Question: I hava a data model which looks like this:
'''
public class Model
{
public string DisplayAs {get;set;} // TextBox, CheckBox, ComboBox
public string Value {get;set;}
public string DisplayName {get;set;} // Row1, Row2, ...
}
'''
Now I want to display these models in a Datagrid which shall look like this:

How could I achieve this? Please provide some example code.
I tried the whole day with different kind of DataTemplateSelectors but I just can't get it working
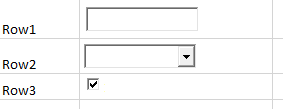
Answer: Your selector selects a template for the cells in the second column based on their 'DisplayAs' value. You have to add the templates to your 'DataGrid.Resources'. Then in the second column, you assign the 'CellTemplateSelector'
'''
public class DynamicDataTemplateSelector: DataTemplateSelector
{
public override DataTemplate
SelectTemplate(object item, DependencyObject container)
{
FrameworkElement element = container as FrameworkElement;
if (element != null && item != null && item is Task)
{
Model model = item as Model;
return element.FindResource(model.DisplayAs + "Template");
}
return null;
}
}
<DataGrid>
<DataGrid.Resources>
<DataTemplate x:Key="TextBoxTemplate">
<TextBox Text="{Binding Value}"/>
</DataTemplate>
<DataTemplate x:Key="CheckBoxTemplate">
<CheckBox IsChecked="{Binding Value}"/>
</DataTemplate>
<DataTemplate x:Key="ComboBoxTemplate">
<ComboBox SelectedItem="{Binding Value}"/>
</DataTemplate>
</DataGrid.Resources>
<DataGrid.Columns>
<DataGridTemplateColumn Header="RowName">
<DataGridTemplateColumn.CellTemplate>
<DataTemplate>
<TextBlock Text="{DisplayName}"/>
</DataTemplate>
</DataGridTemplateColumn.CellTemplate>
</DataGridTemplateColumn>
<DataGridTemplateColumn Header="Data"
CellTemplateSelector="{StaticResource DynamicDataTemplateSelector}"/>
<DataGrid.Columns>
<DataGrid/>
'''